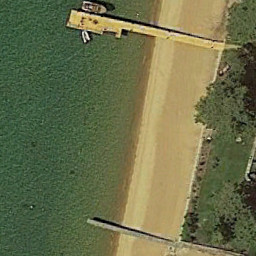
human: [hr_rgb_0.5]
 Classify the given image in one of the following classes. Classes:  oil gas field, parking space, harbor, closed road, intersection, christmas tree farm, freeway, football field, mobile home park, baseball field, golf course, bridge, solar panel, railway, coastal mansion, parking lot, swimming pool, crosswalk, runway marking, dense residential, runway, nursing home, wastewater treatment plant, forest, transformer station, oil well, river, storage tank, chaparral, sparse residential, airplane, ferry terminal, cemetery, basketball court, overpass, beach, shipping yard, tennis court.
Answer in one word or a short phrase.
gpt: ferry terminal